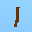
Label: 1